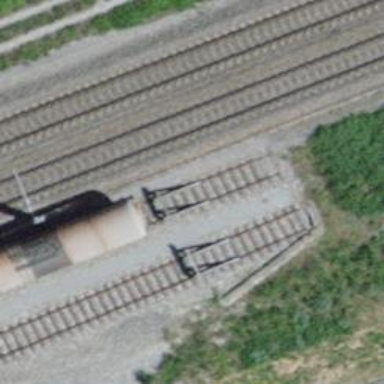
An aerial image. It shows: Railway buffer stop.